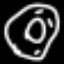
Label: donut